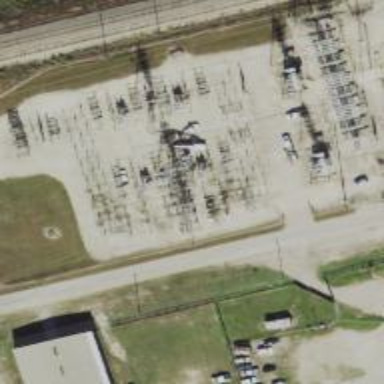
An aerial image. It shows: Switch used for power control.